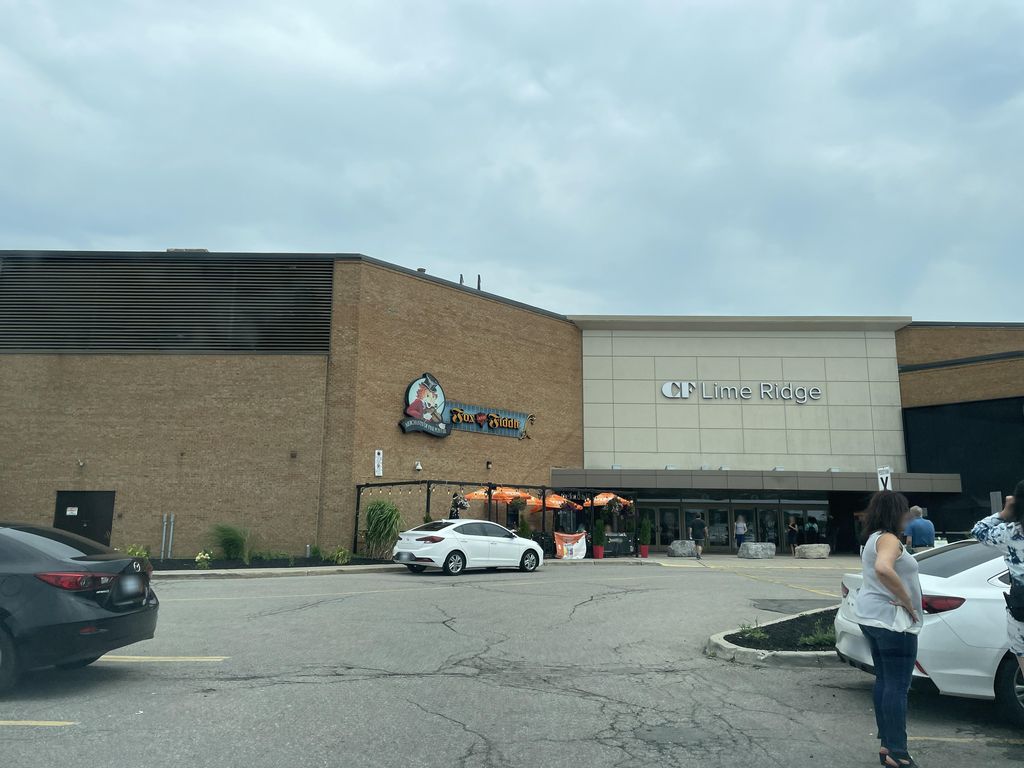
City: hamilton